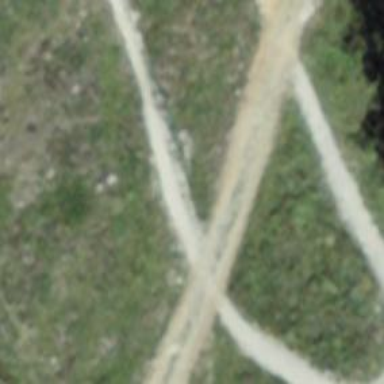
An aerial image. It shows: Ground path.